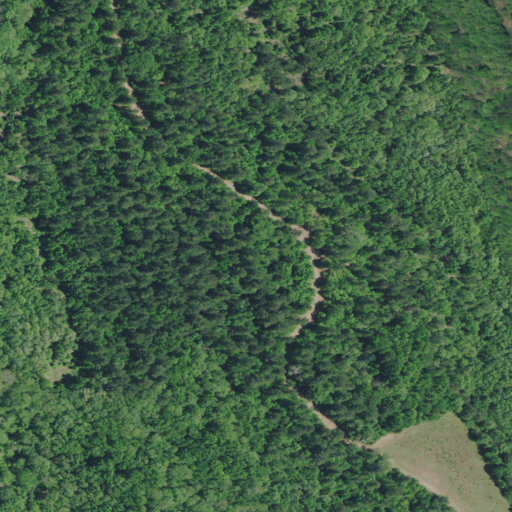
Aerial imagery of mountain in South Carolina named Long Hill containing woody wetlands, evergreen forest, and herbaceous wetlands